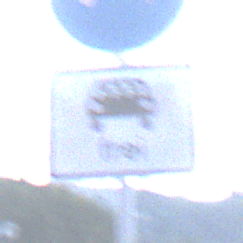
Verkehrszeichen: MehrfachbesetzePersonenkraftwagenFrei
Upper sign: Busssonderstreifen
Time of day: SunriseSunset
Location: Outdoor (Suburban)
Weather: PartlyCloudy
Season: NotSpecified
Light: Natural